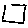
Label: square